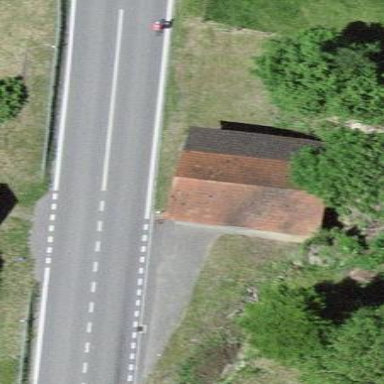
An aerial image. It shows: Rural barn.